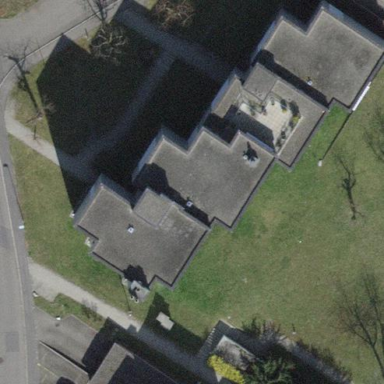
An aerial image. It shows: View of apartment building.